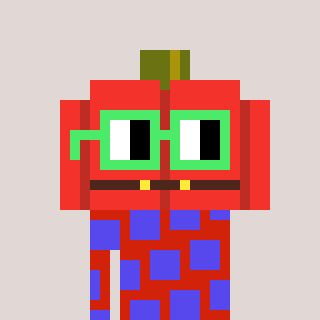
a pixel art character with square light green glasses, a pumpkin-shaped head and a red-colored body on a warm background